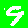
Digit: 9